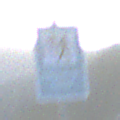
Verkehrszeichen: Verkehrshelfer
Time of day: SunriseSunset
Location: Outdoor (RoadRail)
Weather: Clear
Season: NotSpecified
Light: Natural